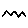
Label: zigzag